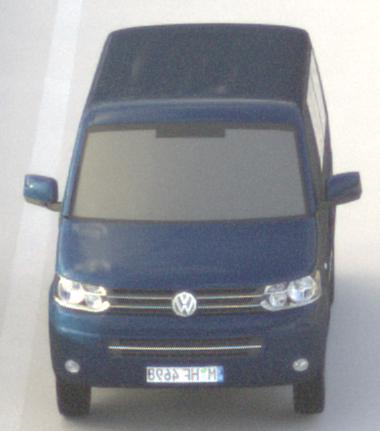
Make: VW Commercial Vehicles (Nutzfahrzeuge)
Model: T5 Multivan 2.0
Detailed model: T5 Multivan
Model produced from: 2009/09
Model produced until: 2013/06
Doors: 4
Color: blue
Road condition: dry road
Daytime: morning or afternoon
Contrast: medium contrast